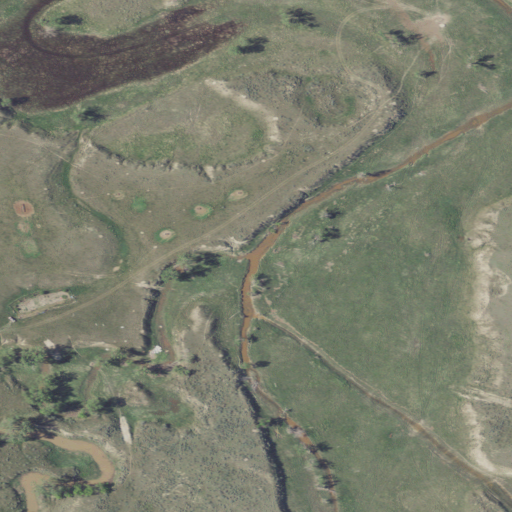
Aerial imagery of valley in Montana named Pedigo Coulee containing shrub, grassland, cultivated crops, deciduous forest, and herbaceous wetlands